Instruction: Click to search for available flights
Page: home
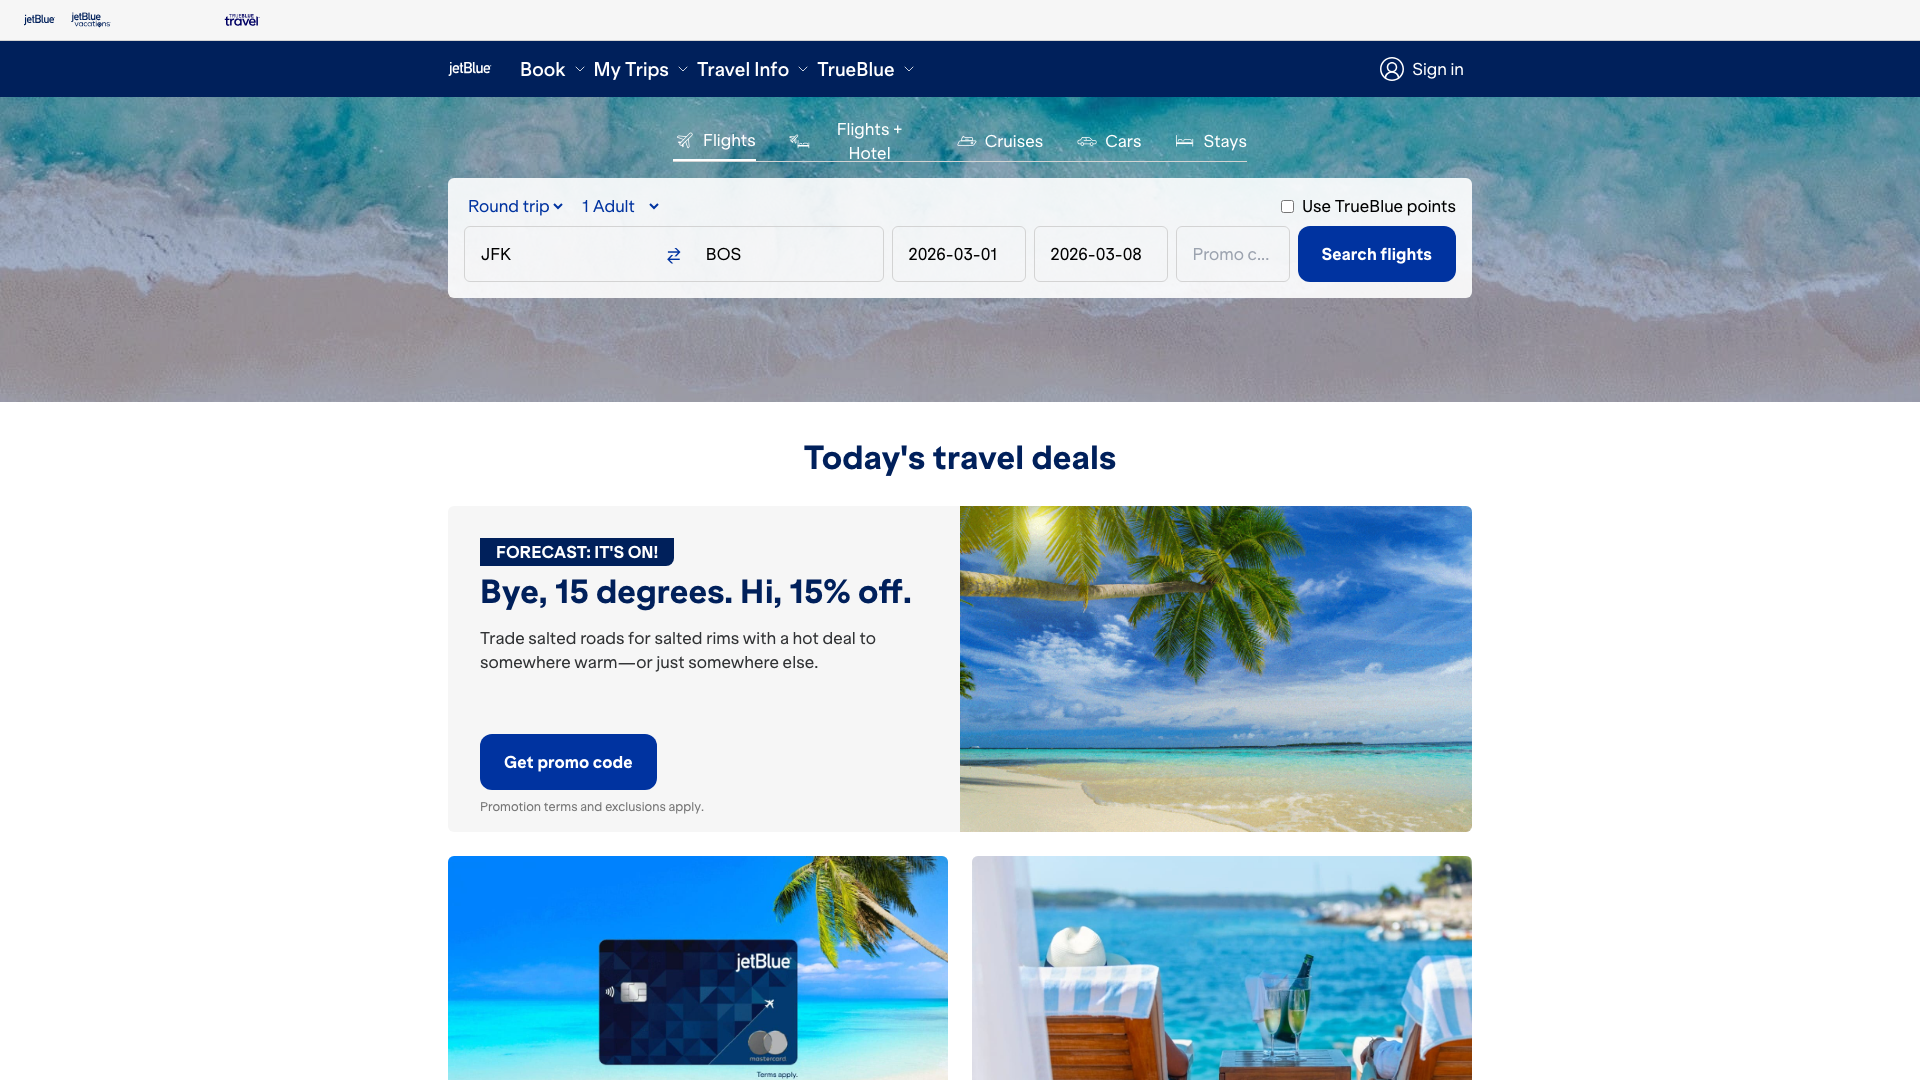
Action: click